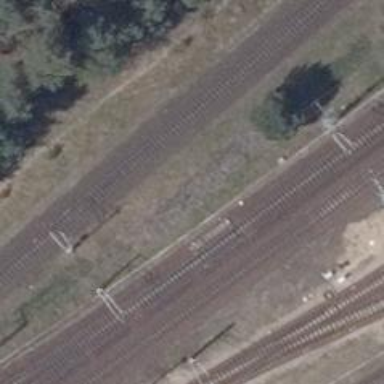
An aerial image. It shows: Railway switch with the turnout on the right side.